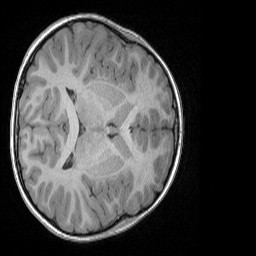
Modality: T1w
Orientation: axial
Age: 8
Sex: female
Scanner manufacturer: siemens
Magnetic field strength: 3 T
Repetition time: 1.65 s
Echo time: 0.00203 s